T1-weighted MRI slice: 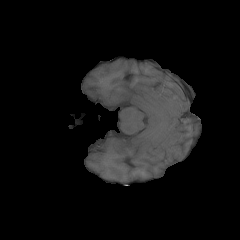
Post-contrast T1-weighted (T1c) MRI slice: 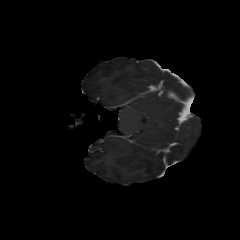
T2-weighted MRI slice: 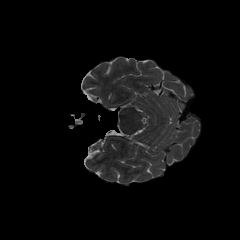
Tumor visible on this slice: no